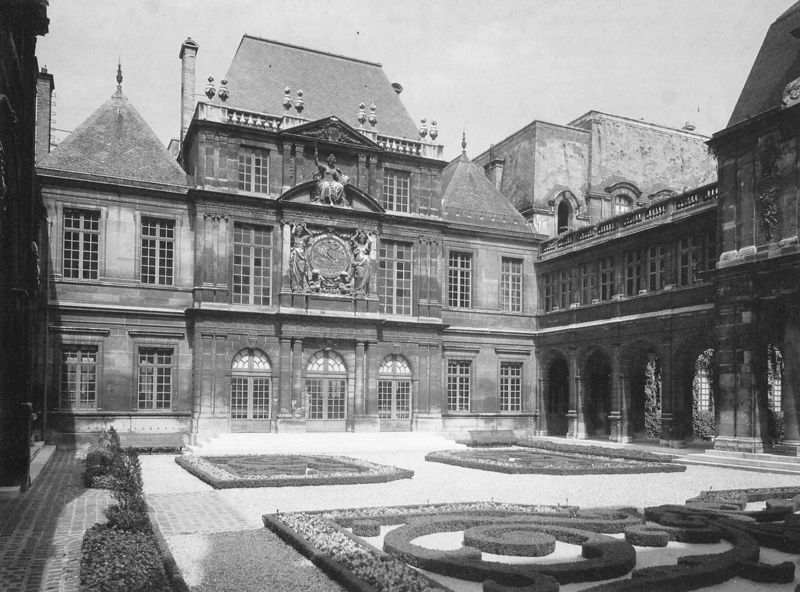
Titel: Hôtel Carnavalet in Paris (heute Musée de la ville)
Künstler: Francois Mansart
Standort: Paris, Hôtel Carnavalet (EU - F)
Schlagwörter: flügel, himmel, schatten, weiß, grün, blumen, fenster, glas, licht, paris, schwarz, säulen, dach, gebäude, haus, park, schloss, weg, alt, architektur, barock, busch, wege, figur, spitzen, kamin, schornstein, amphoren, garten, skulptur, statue, relief, fassade, fassaden, türen, dächer, giebel, schornsteine, sprossenfenster, hecke, hof, figuren, kies, uhr, durchgang, innenansicht, tor, foto, fotografie, photographie, bögen, innenhof, umgang, sprossen, balustrade, rückseite, räume, arkaden, photo, tore, beet, beete, rabatte, etagen, buchs, fenstersprossen, labyrinth, fot, fesnter, sonnen, arkatur, gänge, gartenanlage, bogenfenster, baluster, hecken, buxbaumhecke, deach, buchsbaumhecke, künstlerhaus, pflanzen n, vien